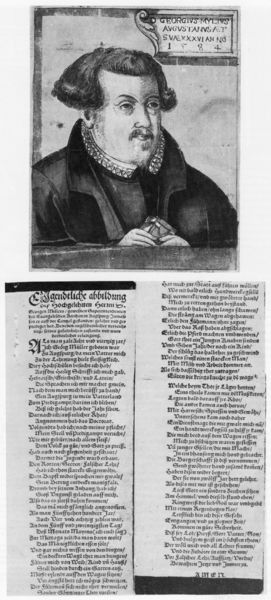
Titel: EJgendtliche abbildung deß Hochgelehrten Herren D. Georgen Millers
Standort: Zürich.
Institution: Wickiana
Schlagwörter: hand, mann, weiß, frisur, grau, haar, nase, schwarz, zeichnung, blick, bart, schnurrbart, augen, bibel, kragen, bildnis, hände, portrait, porträt, haare, mantel, adel, brustbild, locken, schrift, spalten, inschrift, datum, deutsch, edel, rüschen, schnauzbart, schnauzer, buch, druck, schwarz-weiß, stich, seite, text, buchstaben, adeliger, krause, schnautzer, spitzbart, buchseite, halbportrait, aristokrat, augenbraun, luther, schriftrolle, gelehrter, latein, artikel, seriendruck, schnautzbart, cranach, gelockt, lucas, rüschenkragen, zweispaltig, brusbild, 1584, kalender, bauer, hände buch